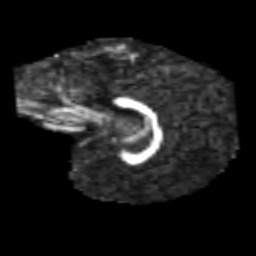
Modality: FA
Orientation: sagittal
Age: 6
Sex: male
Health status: healthy